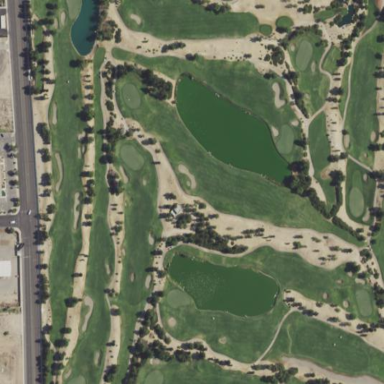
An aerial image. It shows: Golf course.